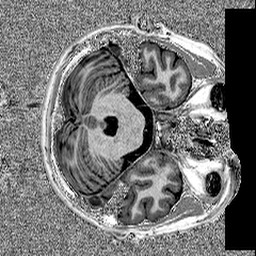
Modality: MP2RAGE
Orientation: axial
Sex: male